Interaction volume radius: 5 \u00c5
Interaction volume height: 30 \u00c5
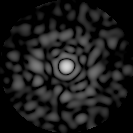
Disorder parameter: 0.864